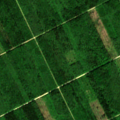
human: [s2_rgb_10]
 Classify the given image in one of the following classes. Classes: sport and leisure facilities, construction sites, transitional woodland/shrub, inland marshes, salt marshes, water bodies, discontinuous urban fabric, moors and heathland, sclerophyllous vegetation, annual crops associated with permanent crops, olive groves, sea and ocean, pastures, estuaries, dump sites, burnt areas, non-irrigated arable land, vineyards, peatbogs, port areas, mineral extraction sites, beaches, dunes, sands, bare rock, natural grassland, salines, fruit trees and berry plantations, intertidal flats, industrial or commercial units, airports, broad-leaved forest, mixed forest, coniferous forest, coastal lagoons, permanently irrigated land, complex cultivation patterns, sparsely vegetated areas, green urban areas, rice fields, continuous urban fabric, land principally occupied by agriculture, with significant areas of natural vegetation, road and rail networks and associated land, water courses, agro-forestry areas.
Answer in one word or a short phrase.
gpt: broad-leaved forest, mixed forest